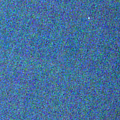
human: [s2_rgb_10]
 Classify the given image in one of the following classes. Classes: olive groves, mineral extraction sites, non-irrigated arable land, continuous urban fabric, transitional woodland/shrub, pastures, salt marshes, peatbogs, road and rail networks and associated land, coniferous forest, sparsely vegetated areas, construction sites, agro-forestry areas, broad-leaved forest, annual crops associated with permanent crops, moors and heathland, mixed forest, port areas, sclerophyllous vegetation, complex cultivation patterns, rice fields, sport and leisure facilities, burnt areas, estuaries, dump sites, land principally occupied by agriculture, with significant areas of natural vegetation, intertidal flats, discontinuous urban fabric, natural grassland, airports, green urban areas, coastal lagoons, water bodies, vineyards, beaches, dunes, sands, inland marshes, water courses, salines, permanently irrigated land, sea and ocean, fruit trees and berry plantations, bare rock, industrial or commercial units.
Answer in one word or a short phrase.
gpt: water bodies